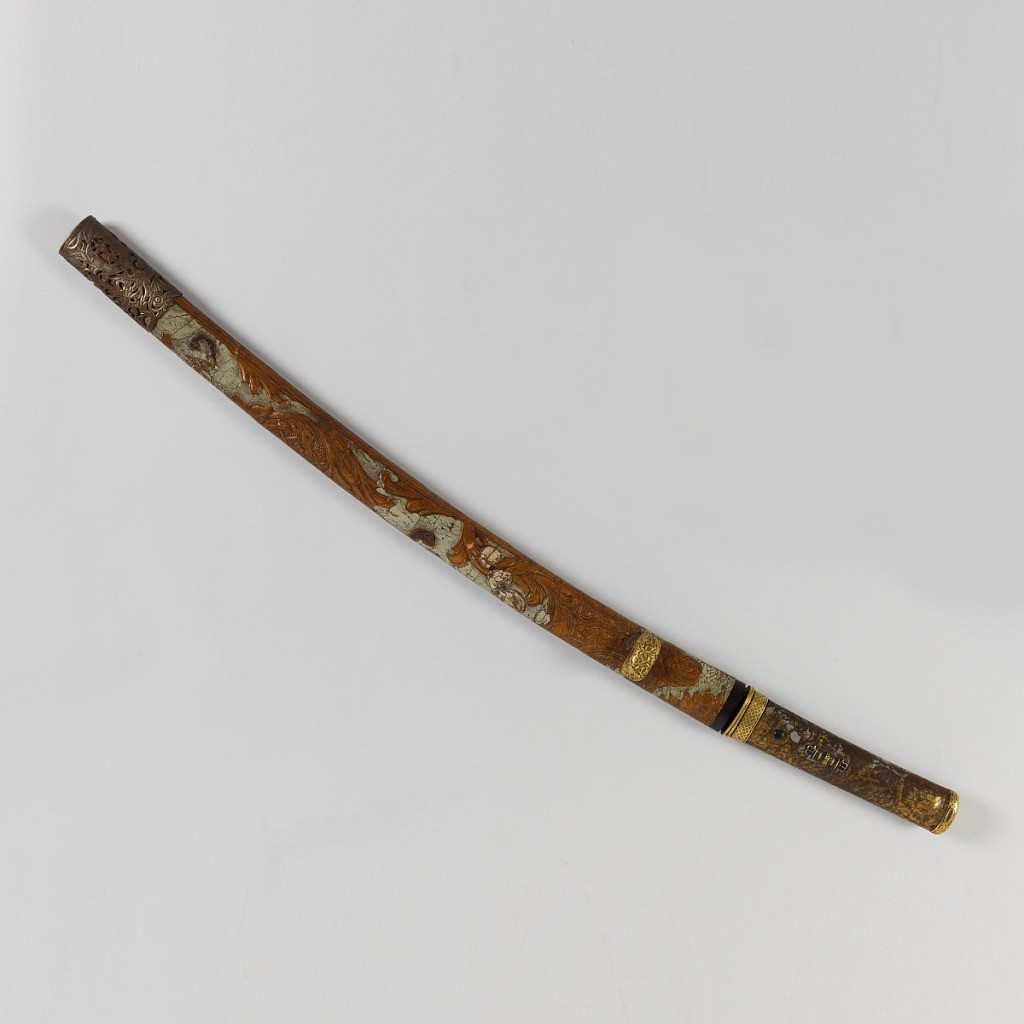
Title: Sword hilt
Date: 18th century
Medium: Wood, metal
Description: Scabbard with metal and wood decoration; foliage motifs